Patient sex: M
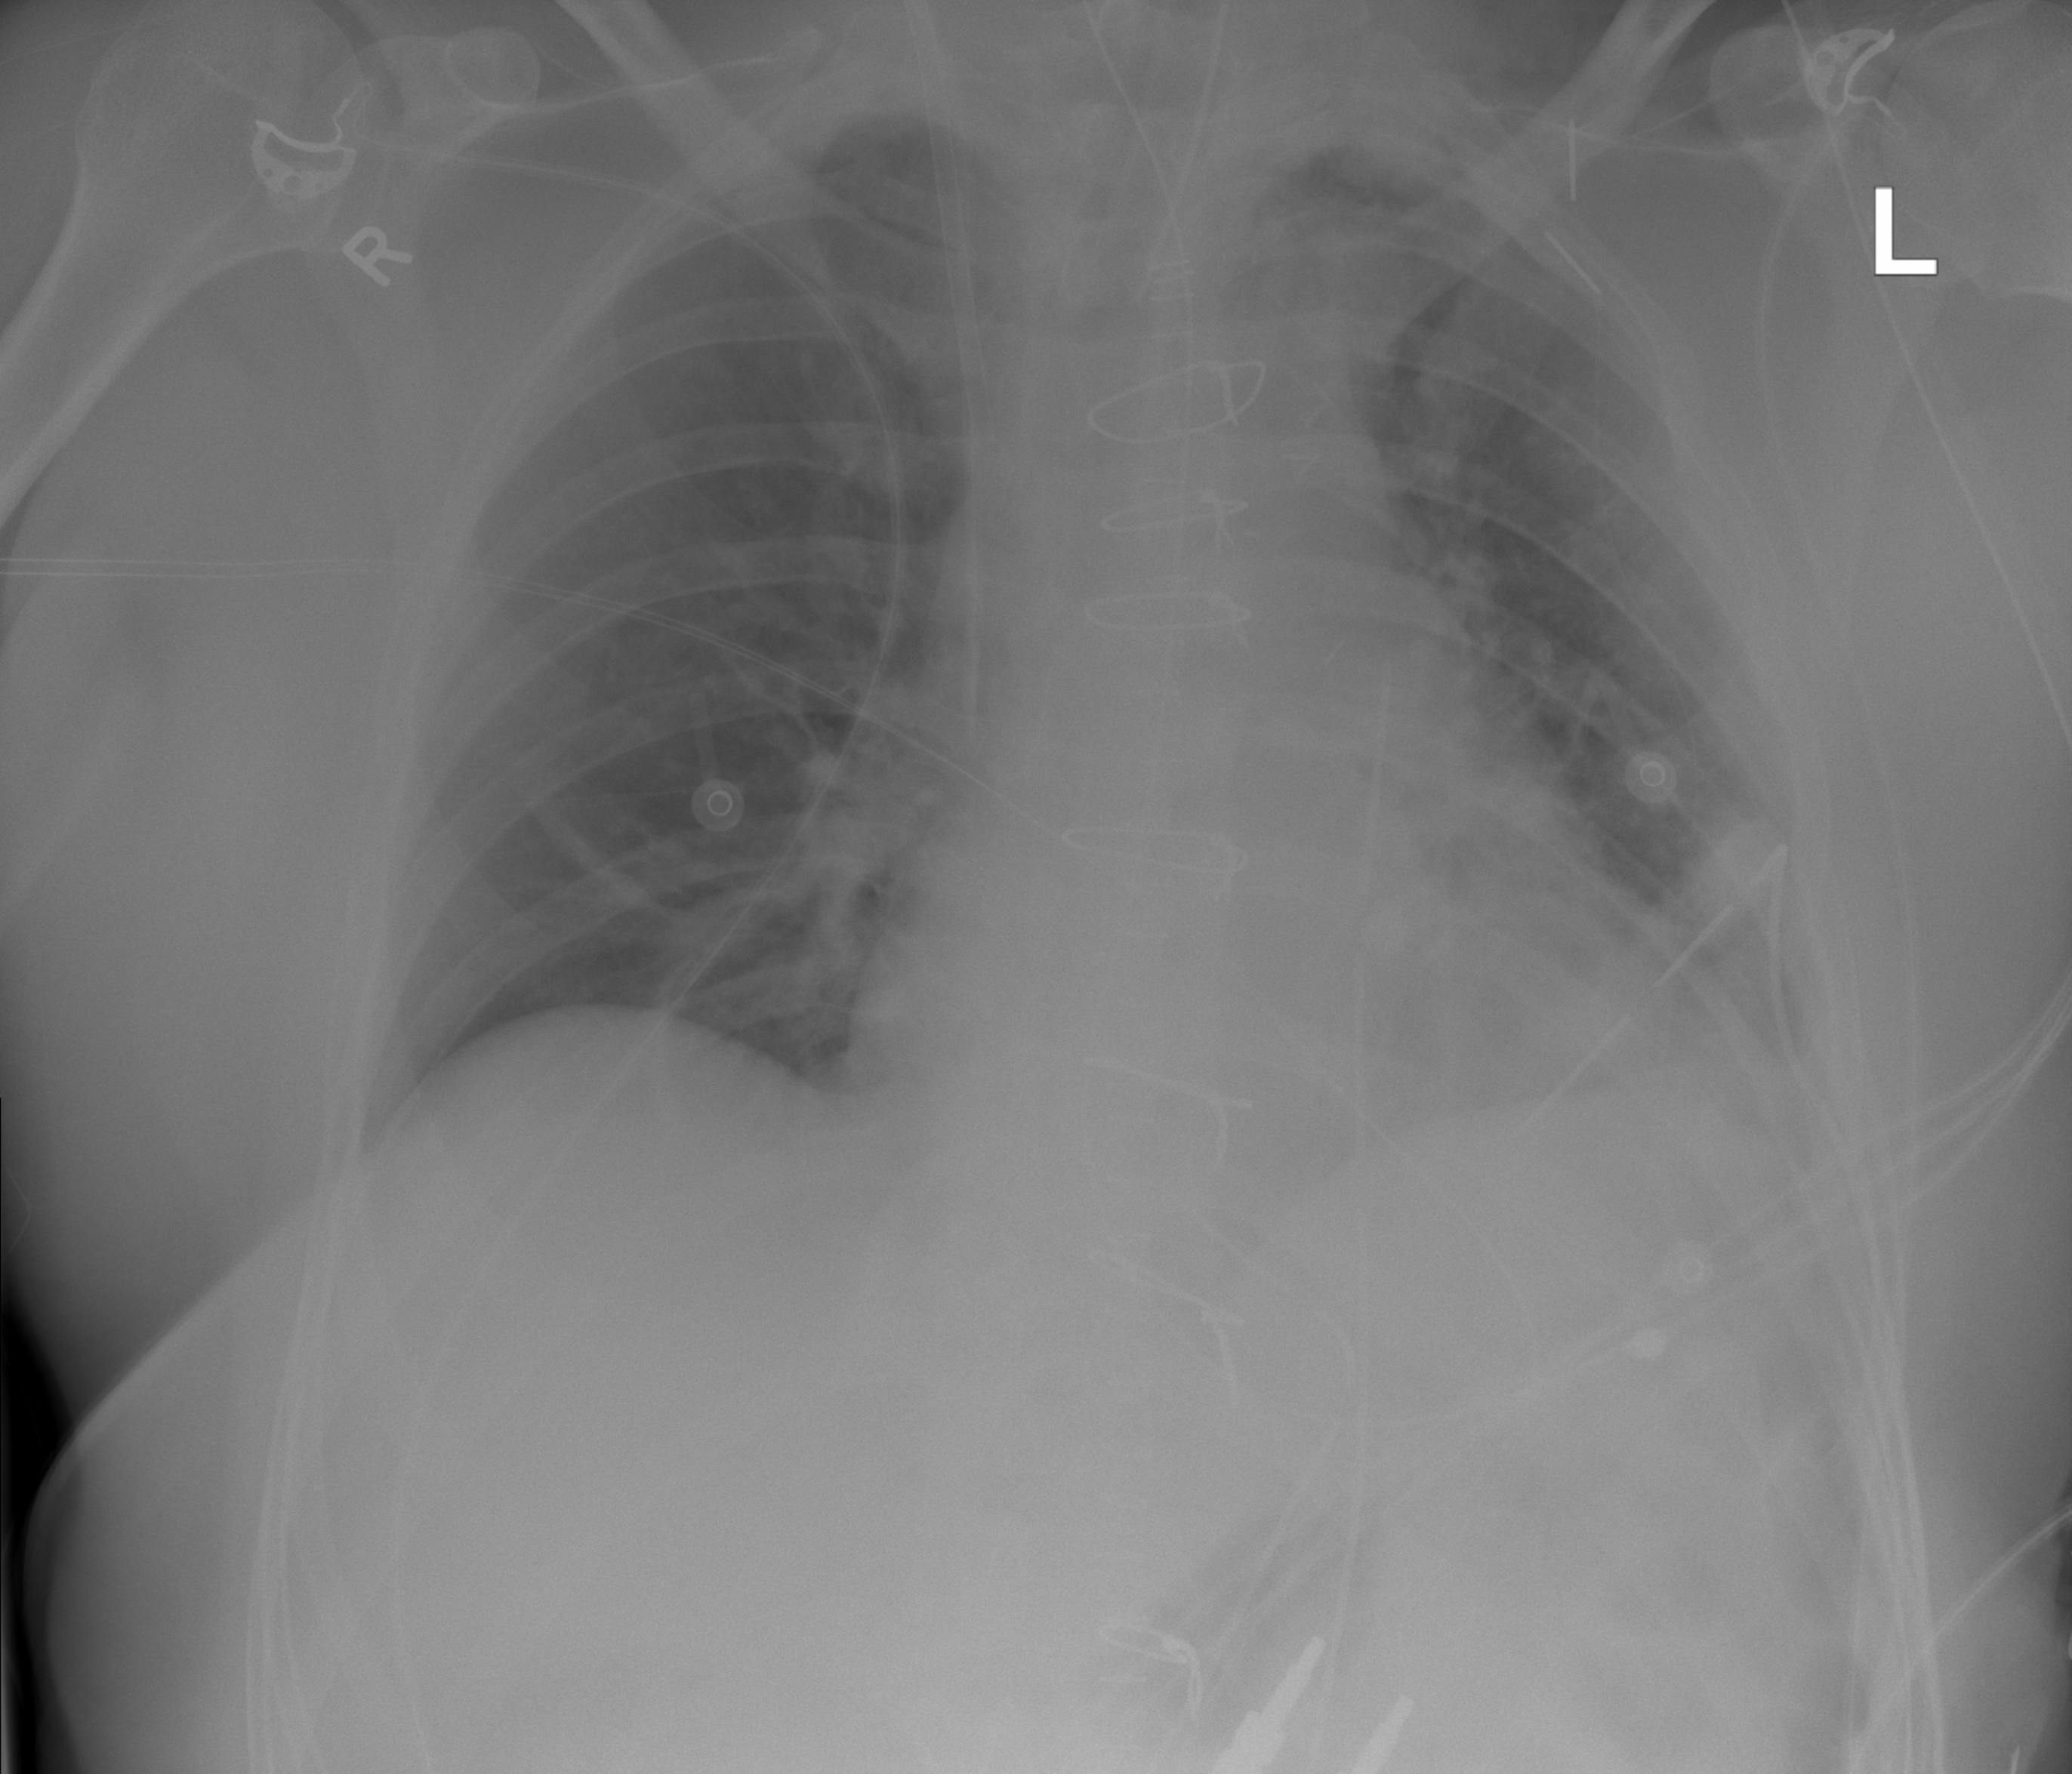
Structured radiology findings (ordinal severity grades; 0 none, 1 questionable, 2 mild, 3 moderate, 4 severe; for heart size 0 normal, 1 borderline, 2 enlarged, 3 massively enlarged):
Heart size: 0
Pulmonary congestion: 0
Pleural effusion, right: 0
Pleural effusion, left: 1
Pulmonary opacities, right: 0
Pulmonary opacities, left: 0
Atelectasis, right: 1
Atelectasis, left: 2